Field crop: tomato
Growth stage: 2
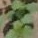
Species: solanum